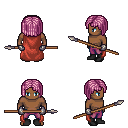
a pixel art fantasy rpg character, male body template, human, dark skin, maroon cape, magenta pants, pink pageboy hairstyle, metal gloves, black shoes, spear, four views (front, back, left, right), 2x2 character sprite sheet, small pixel art, hard edges, no anti-aliasing